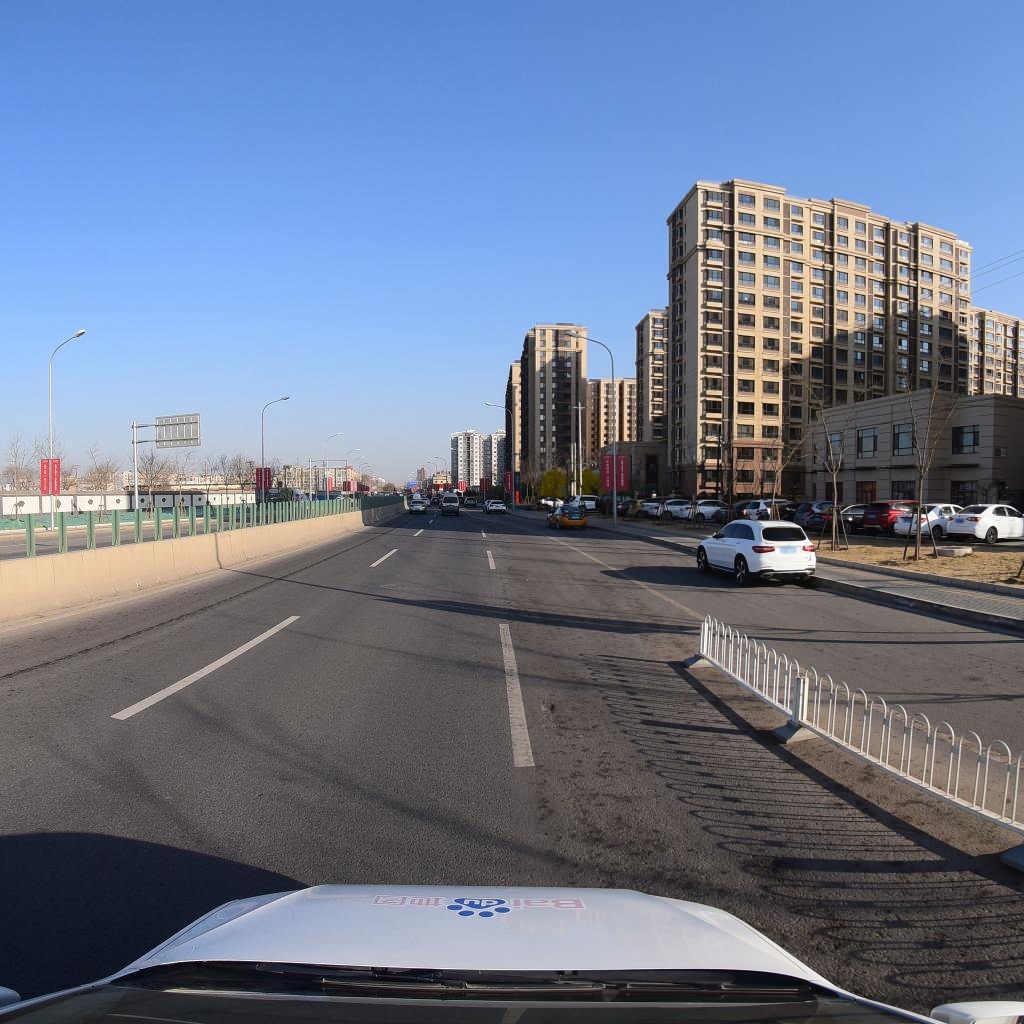
Region: Fengtai
Road damage annotations: pothole